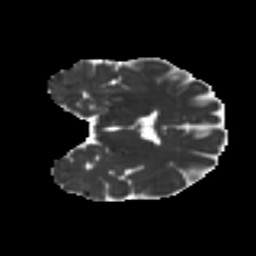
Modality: MD
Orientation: coronal
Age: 47
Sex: male
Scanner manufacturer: ge
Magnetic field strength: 3 T
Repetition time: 7.8 s
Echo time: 0.0609 s